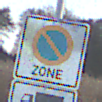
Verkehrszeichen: BeginnEingeschraenktesHalteverbotZone
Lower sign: HinweisDurchSinnbild7
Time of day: SunriseSunset
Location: Outdoor (Nature)
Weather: Clear
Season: Winter
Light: Natural